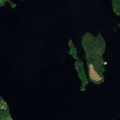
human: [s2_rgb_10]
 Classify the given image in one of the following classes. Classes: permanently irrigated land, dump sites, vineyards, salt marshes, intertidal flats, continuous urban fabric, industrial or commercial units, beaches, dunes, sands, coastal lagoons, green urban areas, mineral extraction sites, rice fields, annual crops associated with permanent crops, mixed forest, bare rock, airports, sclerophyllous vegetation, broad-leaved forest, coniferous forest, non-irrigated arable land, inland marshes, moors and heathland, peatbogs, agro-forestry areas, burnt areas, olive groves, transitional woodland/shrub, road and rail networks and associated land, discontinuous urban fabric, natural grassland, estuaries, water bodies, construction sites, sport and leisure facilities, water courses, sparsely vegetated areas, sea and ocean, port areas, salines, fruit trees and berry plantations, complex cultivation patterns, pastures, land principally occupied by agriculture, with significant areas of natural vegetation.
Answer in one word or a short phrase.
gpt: sport and leisure facilities, coniferous forest, water bodies